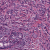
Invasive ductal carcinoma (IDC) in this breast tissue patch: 1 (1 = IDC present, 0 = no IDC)